Question: I've got following code for uploading using OAuth.
'''
public async Task UploadPhotoContinueAsync(IEnumerable<StorageFile> files)
{
var uri = string.Format("https://api.500px.com/v1/photos/upload?name={0}&description={1}&privacy=0&category=0", "test name", "test description");
var backgroudUploader = new BackgroundUploader();
var headers = OAuthUtility.BuildBasicParameters(consumerKey, consumerSecret, uri, HttpMethod.Post, GetAccessToken());
var header = string.Empty;
var file = files.First();
foreach (var item in headers)
{
header += string.Format(@"{0}=""{1}"",", item.Key, item.Value);
}
header = header.Remove(header.Length - 1);
backgroudUploader.SetRequestHeader("Authorization", string.Format("OAuth {0}", header));
backgroudUploader.SetRequestHeader("Filename", file.Name);
var op = backgroudUploader.CreateUpload(new Uri(uri), file);
try
{
var result = await op.StartAsync();
}
catch (Exception ex)
{
Debug.WriteLine(ex.Message);
}
}
'''
The problem is that everytime I start the operation I get a Internal Server Error from the API.
I can't seem to figure out what the problem is.
Did anybody figured this out? Thanks.
EDIT:
I finally made Fiddler work. Here are the headers that the app sends to the API:

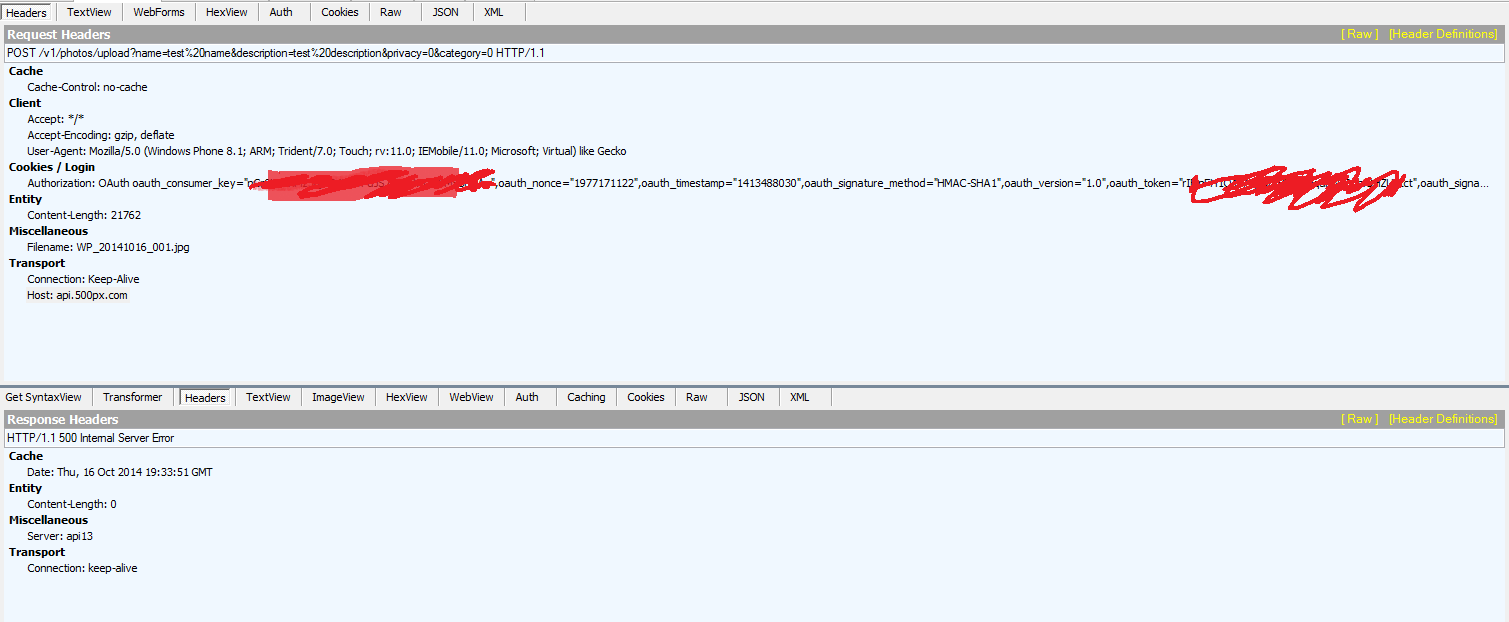
Answer: I know it's not very professional, but I finally found a way to fix my code :)
Here's the updated function that works:
'''
public async Task UploadPhotoContinueAsync(IEnumerable<StorageFile> files)
{
var uri = string.Format("https://api.500px.com/v1/photos/upload?name={0}&description={1}&privacy=0&category=0", "test name", "test description");
var backgroudUploader = new BackgroundUploader();
var headers = OAuthUtility.BuildBasicParameters(consumerKey, consumerSecret, uri, HttpMethod.Post, GetAccessToken());
var header = string.Empty;
var file = files.First();
foreach (var item in headers)
{
header += string.Format(@"{0}=""{1}"", ", item.Key, item.Value);
}
header = header.Remove(header.Length - 2);
backgroudUploader.SetRequestHeader("Authorization", string.Format("OAuth {0}", header));
backgroudUploader.SetRequestHeader("Filename", file.Name);
string boundary = "----------------------------" + DateTime.Now.Ticks.ToString("x");
backgroudUploader.SetRequestHeader("Content-Type", "multipart/form-data; boundary=" + boundary);
backgroudUploader.Method = "POST";
var parts = new List<BackgroundTransferContentPart>();
var part = new BackgroundTransferContentPart();
part.SetHeader("Content-Disposition", @"form-data; name=""file""; filename=""" + file.Name + """);
part.SetFile(file);
parts.Add(part);
var op = await backgroudUploader.CreateUploadAsync(new Uri(uri), parts, "", boundary);
try
{
var result = await op.StartAsync();
}
catch (Exception ex)
{
Debug.WriteLine(ex.Message);
}
}
'''
Thanks everyone that helped!